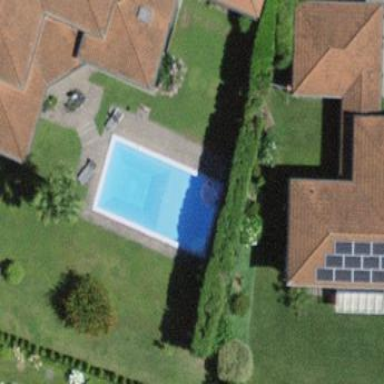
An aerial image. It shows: Swimming pool located in leisure land.